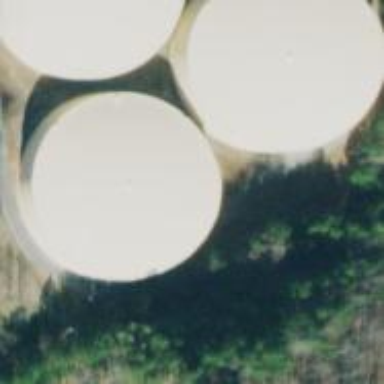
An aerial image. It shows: Water storage tank.